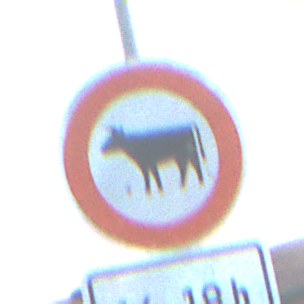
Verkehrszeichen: VerbotViehtrieb
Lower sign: ZeitangabenOhneBeschraenkungAufWochentage1
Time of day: SunriseSunset
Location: Outdoor (Nature)
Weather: Clear
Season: NotSpecified
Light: Natural